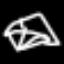
Label: diamond